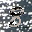
Label: 8